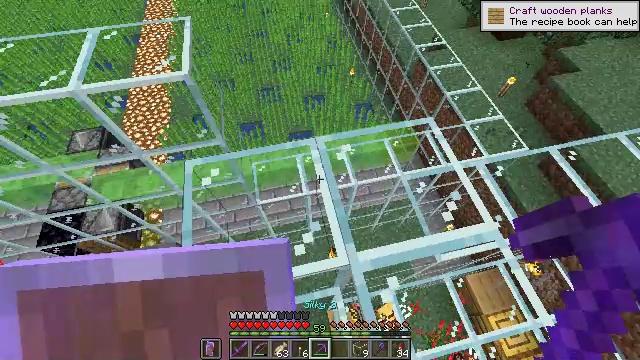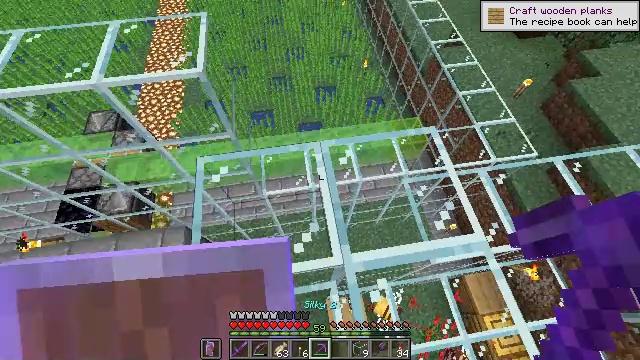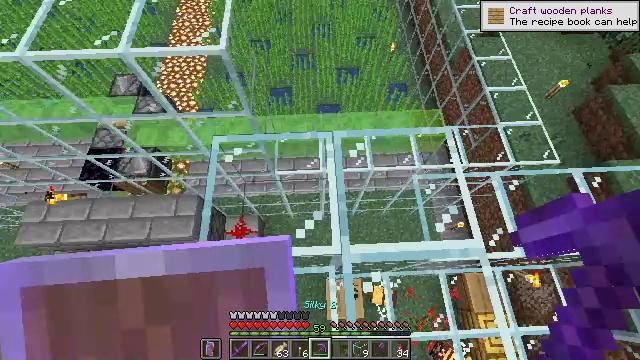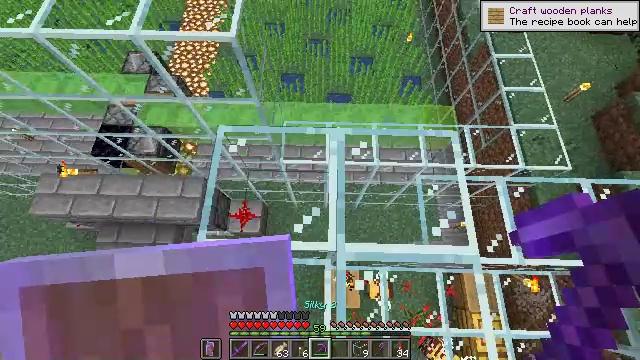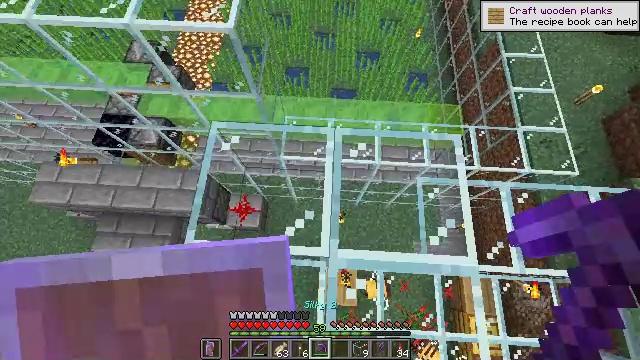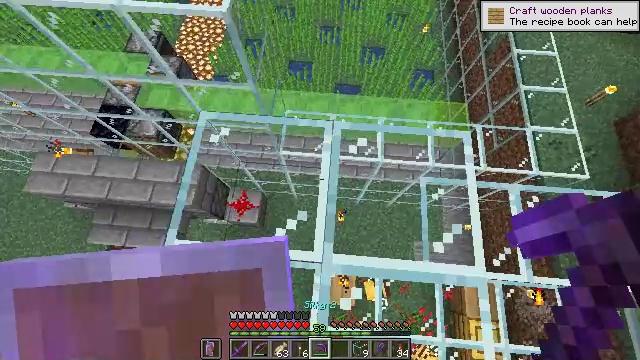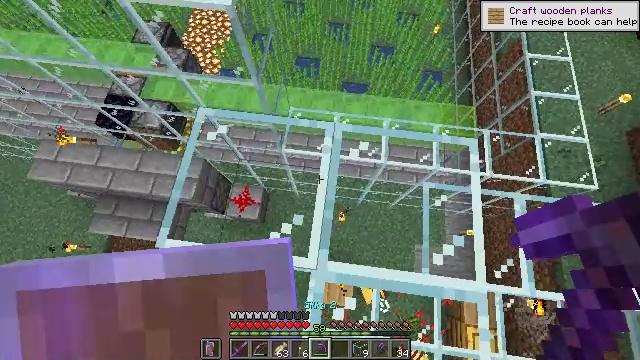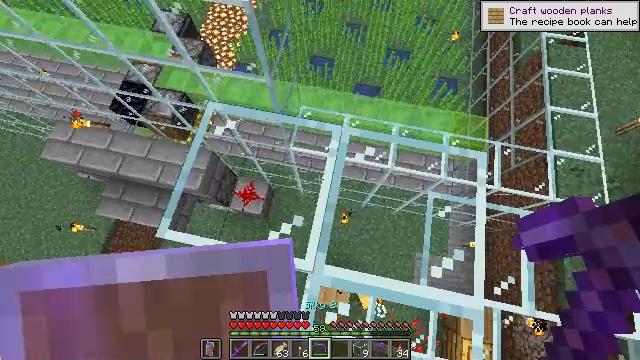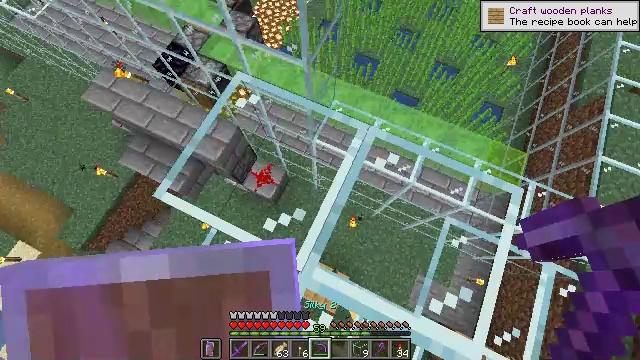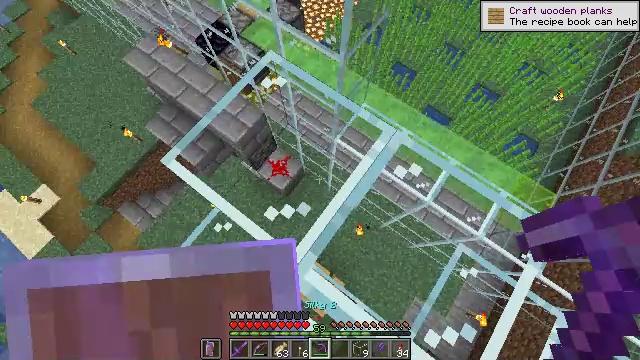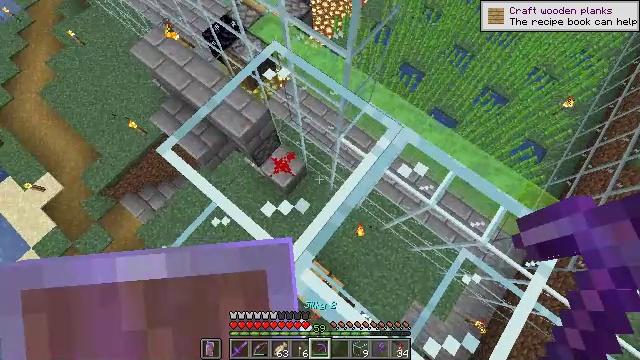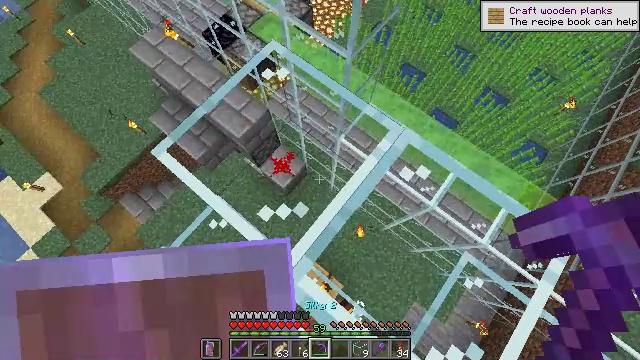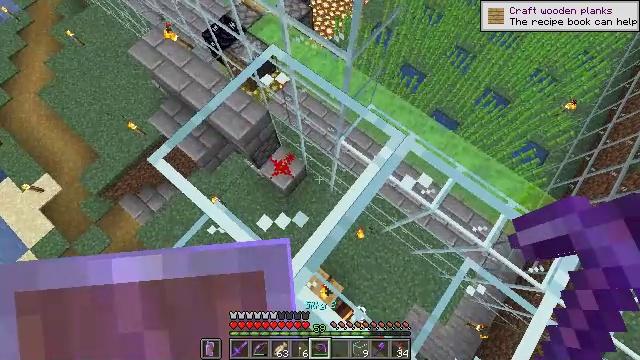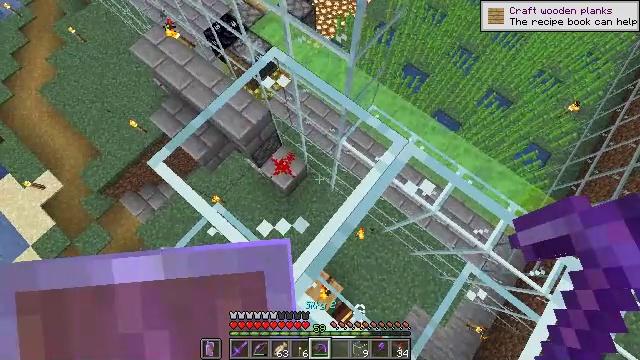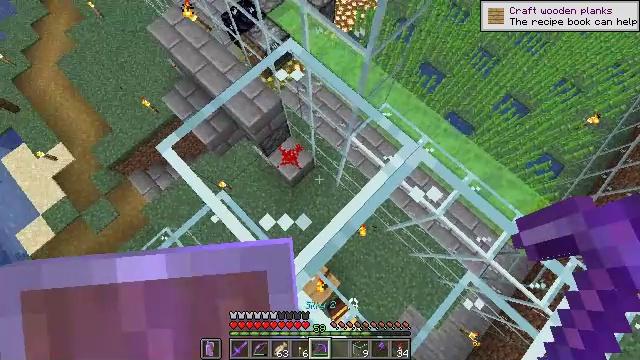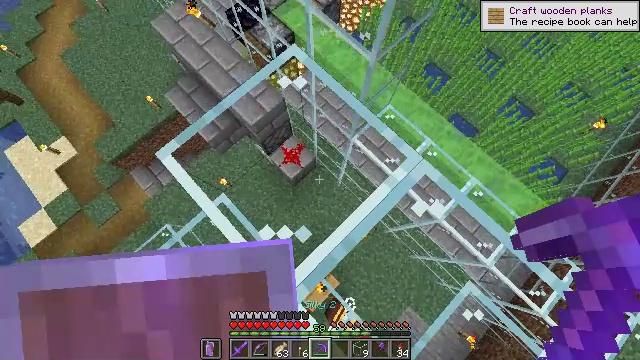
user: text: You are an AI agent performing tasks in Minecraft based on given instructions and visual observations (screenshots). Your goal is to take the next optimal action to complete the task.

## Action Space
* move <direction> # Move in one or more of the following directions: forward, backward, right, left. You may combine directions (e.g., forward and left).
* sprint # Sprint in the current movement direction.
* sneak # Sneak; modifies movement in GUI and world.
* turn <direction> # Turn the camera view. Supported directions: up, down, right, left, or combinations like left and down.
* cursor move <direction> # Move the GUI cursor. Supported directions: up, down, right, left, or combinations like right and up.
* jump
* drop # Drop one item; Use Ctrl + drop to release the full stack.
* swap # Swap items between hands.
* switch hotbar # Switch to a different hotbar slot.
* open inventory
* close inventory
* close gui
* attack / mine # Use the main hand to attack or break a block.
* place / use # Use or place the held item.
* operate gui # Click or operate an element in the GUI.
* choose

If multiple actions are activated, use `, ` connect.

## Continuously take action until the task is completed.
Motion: motion action
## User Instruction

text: Remove the glass to use the space.
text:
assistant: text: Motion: move forward, turn left and down, jump
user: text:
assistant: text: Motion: move forward, turn left and down
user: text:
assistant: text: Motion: move forward, turn left and down
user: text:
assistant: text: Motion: turn left and down
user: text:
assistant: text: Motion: turn left
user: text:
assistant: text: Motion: turn left
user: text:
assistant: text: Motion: sneak, turn left
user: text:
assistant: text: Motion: sneak, turn left
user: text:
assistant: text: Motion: sneak, turn left
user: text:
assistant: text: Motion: sneak, turn left
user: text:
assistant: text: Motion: move forward, sneak
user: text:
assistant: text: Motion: move forward, sneak
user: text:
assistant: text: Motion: move forward, sneak
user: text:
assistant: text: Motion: move forward, sneak, turn left and down
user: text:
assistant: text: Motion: move forward, sneak, turn left
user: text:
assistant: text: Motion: move forward, sneak, turn left
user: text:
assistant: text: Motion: sneak, turn left and down, attack / mine
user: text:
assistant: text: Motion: sneak, turn left and down, attack / mine
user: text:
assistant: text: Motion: sneak, turn left and down, attack / mine
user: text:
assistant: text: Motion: sneak, attack / mine
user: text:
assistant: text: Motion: sneak, attack / mine
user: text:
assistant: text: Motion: sneak, attack / mine
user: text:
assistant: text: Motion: sneak, attack / mine
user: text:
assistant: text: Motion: sneak, attack / mine
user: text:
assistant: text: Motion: sneak
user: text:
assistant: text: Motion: sneak
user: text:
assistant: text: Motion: sneak
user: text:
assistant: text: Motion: sneak
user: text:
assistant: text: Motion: sneak
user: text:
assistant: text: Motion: move forward, sneak, attack / mine